Here is the continuous-wavelet rendering of a rotor kit's vibration signal. What is the most likely rotor condition (normal, misalignment, unbalance, looseness)?
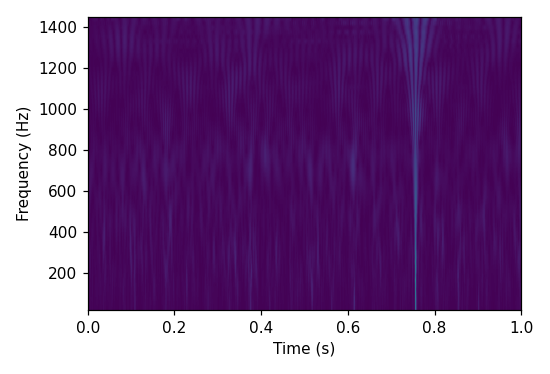
Answer: looseness